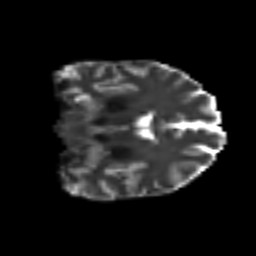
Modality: T2w
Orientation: coronal
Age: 47
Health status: ill
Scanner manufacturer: philips
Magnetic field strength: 3 T
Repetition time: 9 s
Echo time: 0.127 s